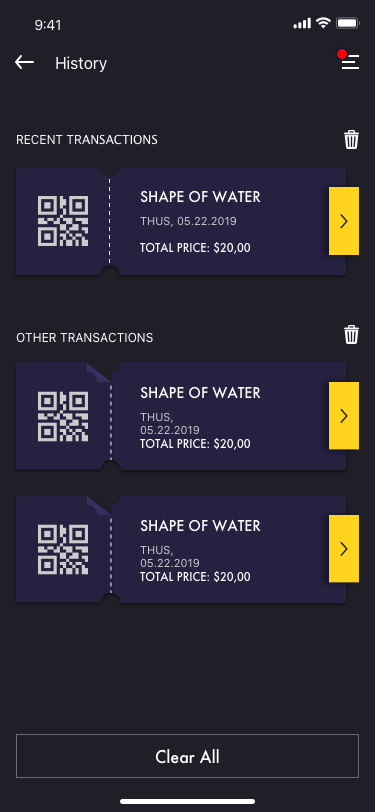
Text in this UI design:
Clear All
OTHER TRANSACTIONS
TOTAL PRICE: $20,00
SHAPE OF WATER
THUS, 05.22.2019
TOTAL PRICE: $20,00
SHAPE OF WATER
THUS, 05.22.2019
RECENT TRANSACTIONS
TOTAL PRICE: $20,00
SHAPE OF WATER
THUS, 05.22.2019
9:41
History